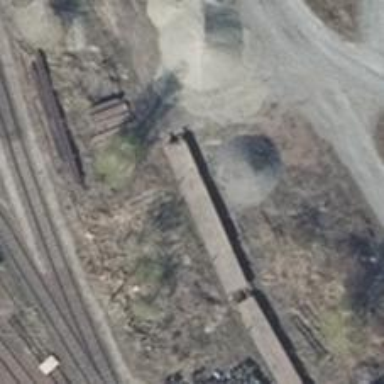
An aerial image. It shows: Abandoned railway yard is depicted.